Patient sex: M
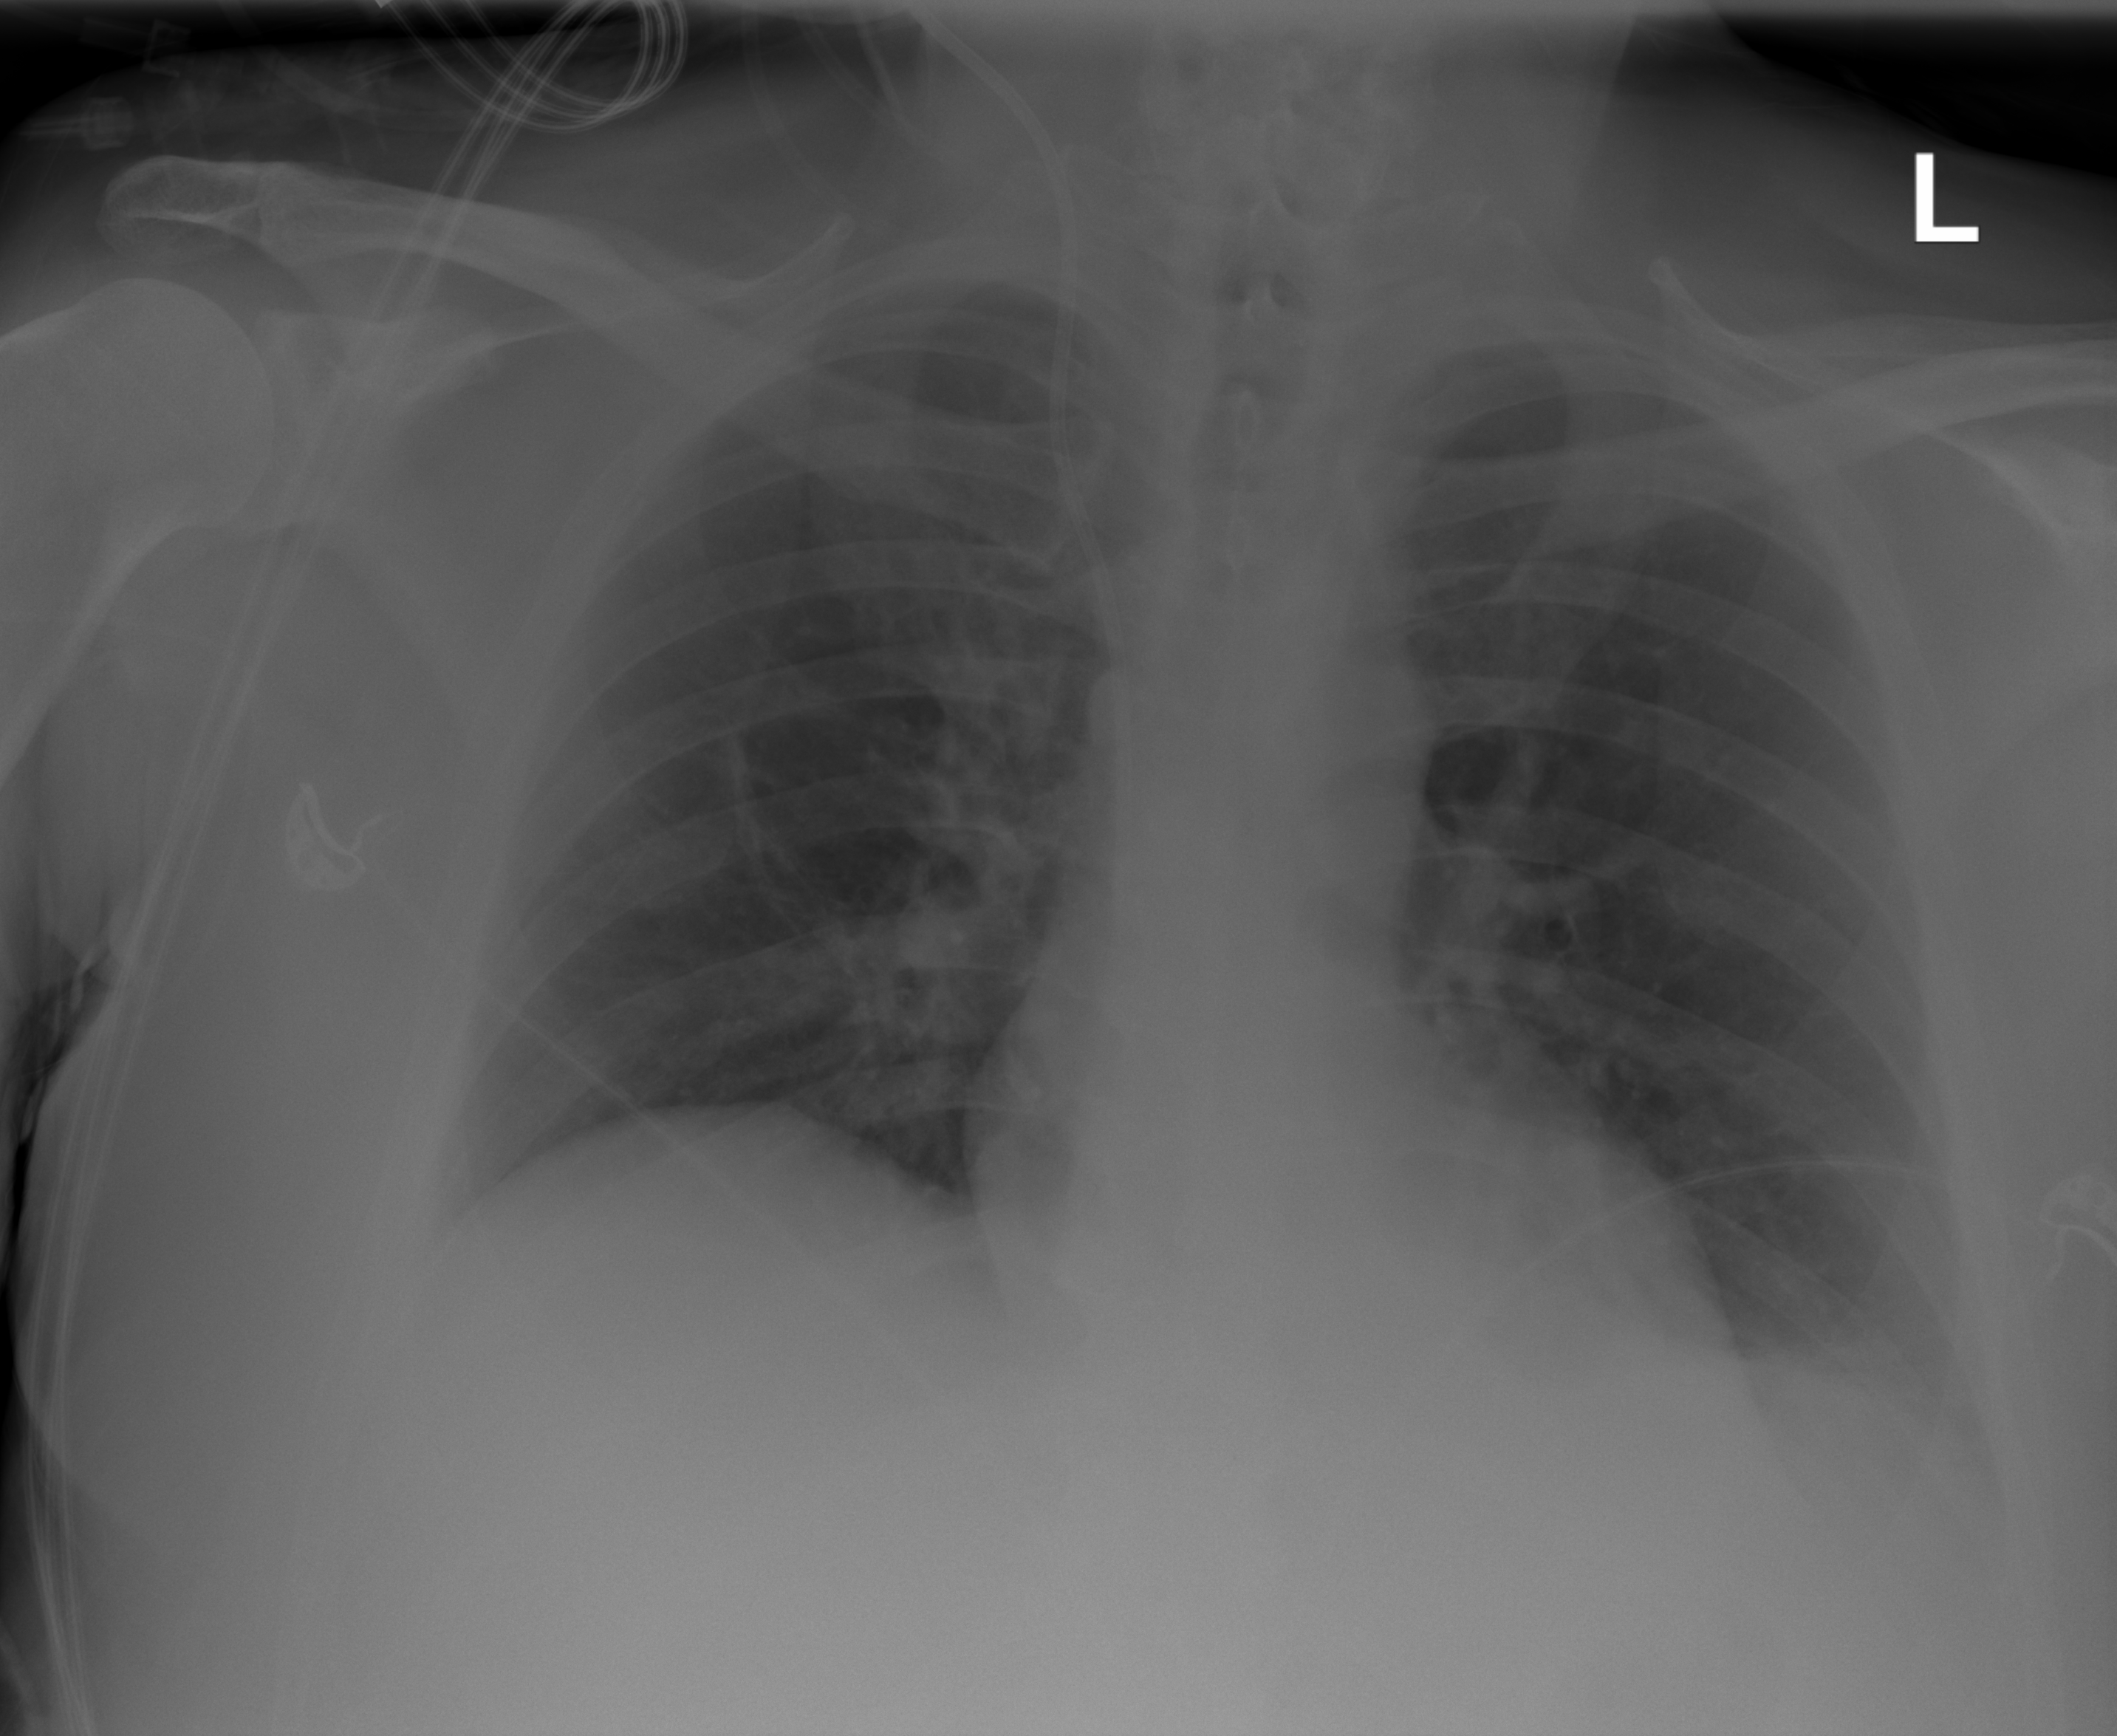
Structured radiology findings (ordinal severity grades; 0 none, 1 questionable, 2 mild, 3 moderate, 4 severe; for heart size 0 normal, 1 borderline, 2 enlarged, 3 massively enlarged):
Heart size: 0
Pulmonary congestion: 2
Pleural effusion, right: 0
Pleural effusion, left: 2
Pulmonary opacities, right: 0
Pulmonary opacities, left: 0
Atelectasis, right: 0
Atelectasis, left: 0